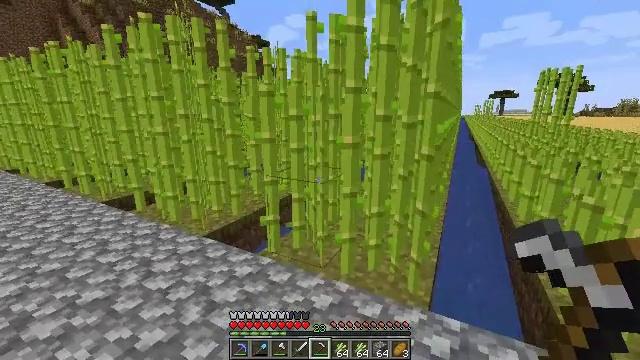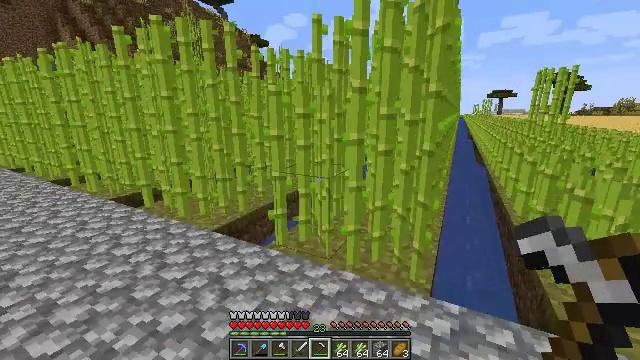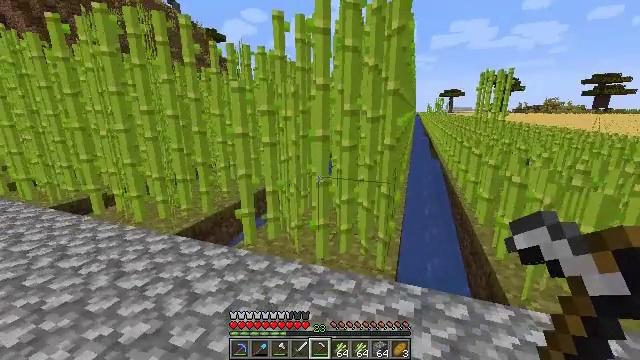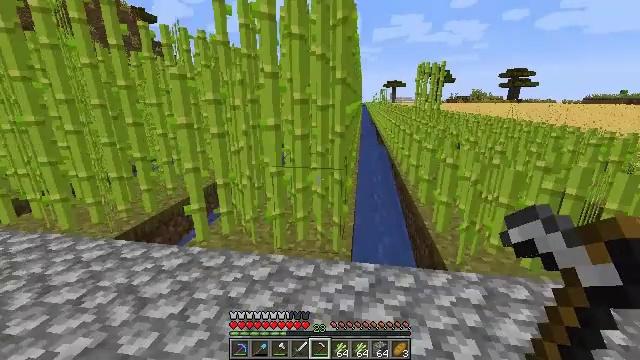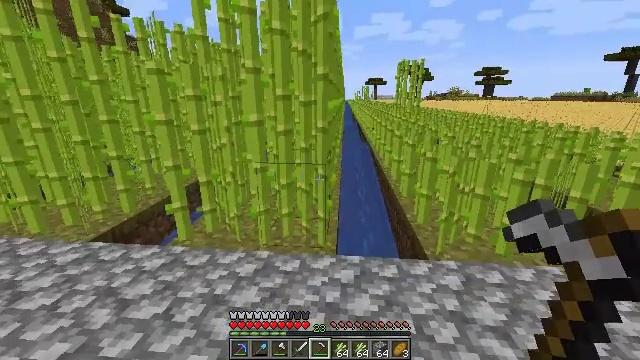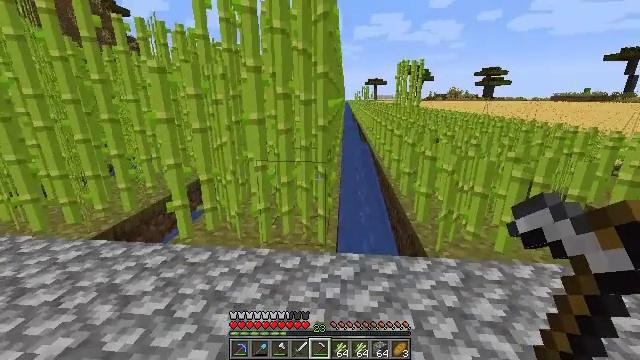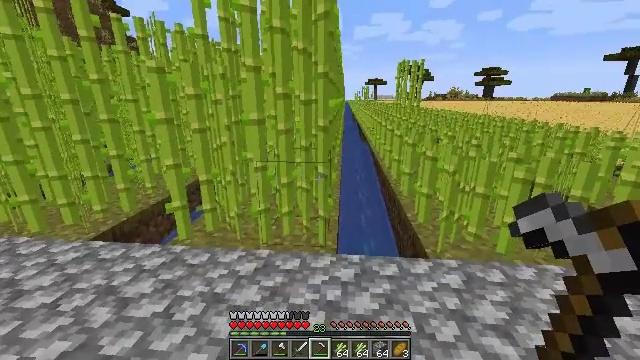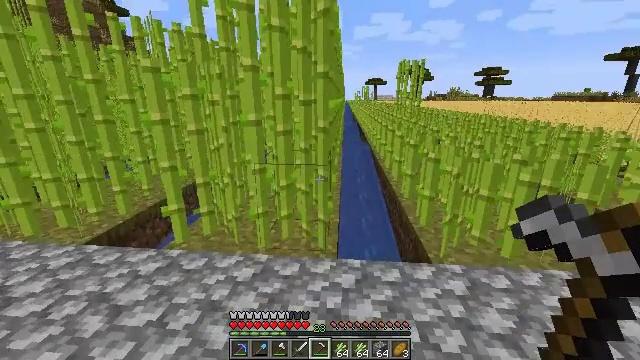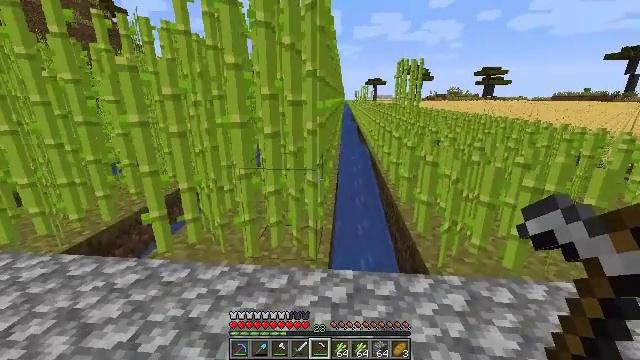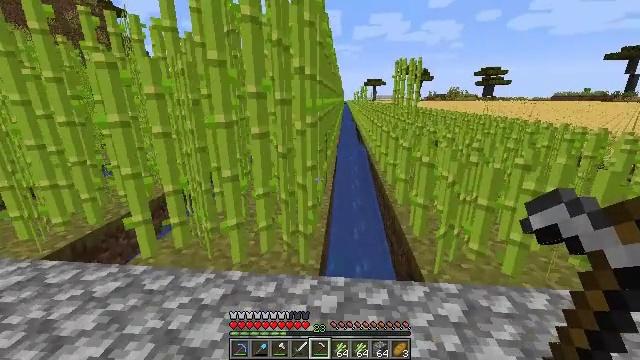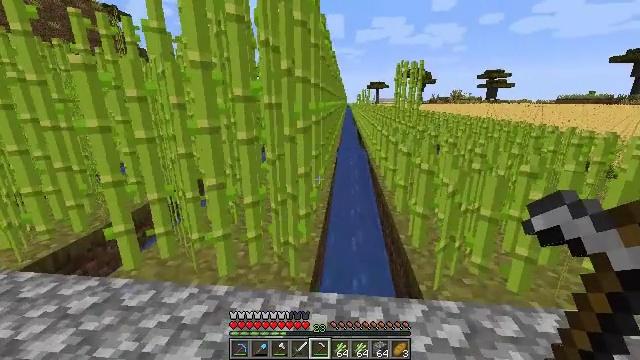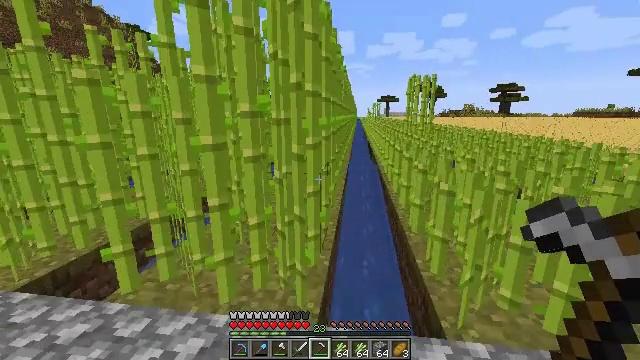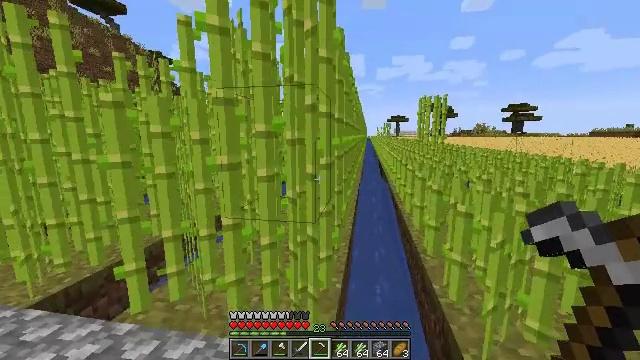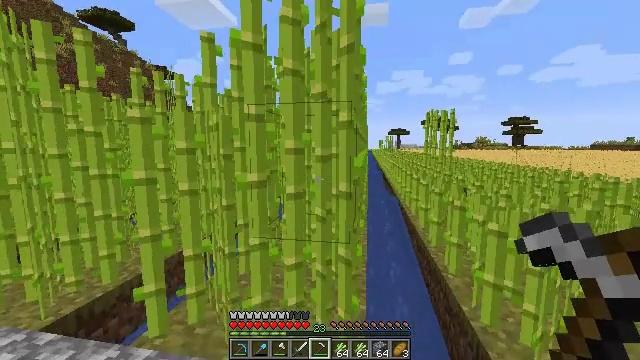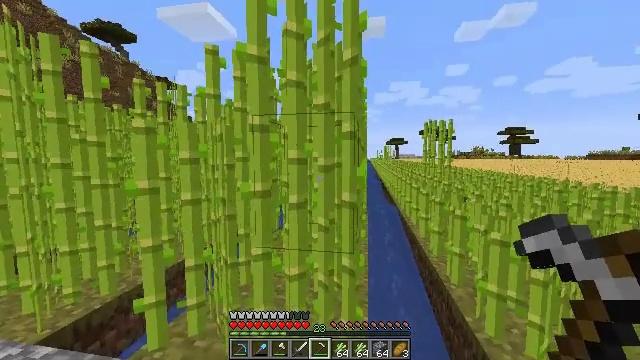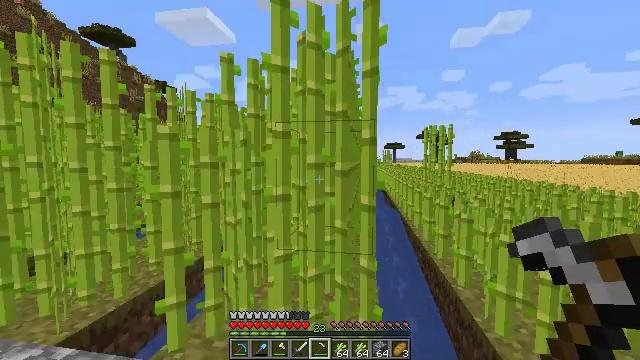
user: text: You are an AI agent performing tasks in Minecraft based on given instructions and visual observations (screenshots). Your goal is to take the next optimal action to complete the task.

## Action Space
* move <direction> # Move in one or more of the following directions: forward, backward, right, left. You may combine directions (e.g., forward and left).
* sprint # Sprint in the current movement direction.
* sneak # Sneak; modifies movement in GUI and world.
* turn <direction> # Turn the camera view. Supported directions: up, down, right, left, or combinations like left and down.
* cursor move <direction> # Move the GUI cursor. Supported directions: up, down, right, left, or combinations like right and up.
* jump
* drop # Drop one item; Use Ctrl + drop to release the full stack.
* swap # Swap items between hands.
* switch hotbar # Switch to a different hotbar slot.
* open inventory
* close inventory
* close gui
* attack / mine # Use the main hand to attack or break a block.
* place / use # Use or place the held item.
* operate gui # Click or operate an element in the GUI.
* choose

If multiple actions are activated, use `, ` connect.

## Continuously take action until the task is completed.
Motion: motion action
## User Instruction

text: Break the sugar cane.
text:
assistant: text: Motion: no_op
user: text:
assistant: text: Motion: turn right
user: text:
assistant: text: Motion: turn right and down
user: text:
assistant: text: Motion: turn right
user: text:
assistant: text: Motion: no_op
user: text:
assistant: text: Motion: move forward
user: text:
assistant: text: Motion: move forward and move right
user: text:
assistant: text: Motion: move forward and move right
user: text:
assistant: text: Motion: move forward and move right
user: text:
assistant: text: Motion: move forward
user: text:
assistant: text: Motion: move left, turn left and up
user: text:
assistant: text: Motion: move left, turn left and up
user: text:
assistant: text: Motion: move left, turn up
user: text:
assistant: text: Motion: move back and move left, turn up
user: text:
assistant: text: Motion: move back and move left
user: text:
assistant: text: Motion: move back
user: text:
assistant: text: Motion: no_op
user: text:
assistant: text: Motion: no_op
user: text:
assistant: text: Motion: no_op
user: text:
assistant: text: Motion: move left
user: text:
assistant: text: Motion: move forward and move left
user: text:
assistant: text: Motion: move forward and move left
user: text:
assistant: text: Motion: move forward and move left, turn right
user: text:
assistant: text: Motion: move forward and move left
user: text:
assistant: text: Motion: open inventory
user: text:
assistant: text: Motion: open inventory
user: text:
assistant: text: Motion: open inventory
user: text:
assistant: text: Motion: no_op
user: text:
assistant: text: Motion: no_op
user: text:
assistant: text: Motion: no_op